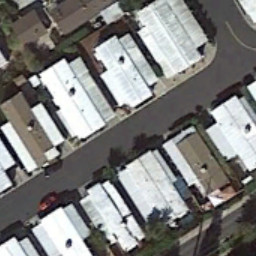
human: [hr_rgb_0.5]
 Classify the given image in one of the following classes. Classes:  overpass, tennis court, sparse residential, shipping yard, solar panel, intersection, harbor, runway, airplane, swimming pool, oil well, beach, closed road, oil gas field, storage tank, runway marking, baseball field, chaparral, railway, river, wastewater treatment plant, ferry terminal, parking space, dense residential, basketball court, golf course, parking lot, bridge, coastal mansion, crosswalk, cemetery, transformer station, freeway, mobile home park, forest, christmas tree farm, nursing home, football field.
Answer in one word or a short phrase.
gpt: mobile home park